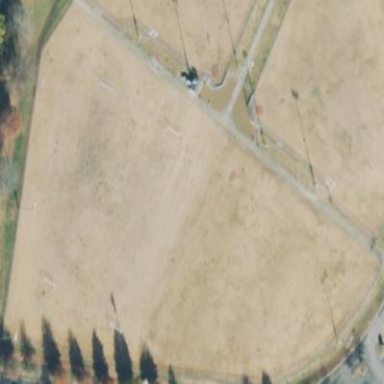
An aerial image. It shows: Recreation ground.